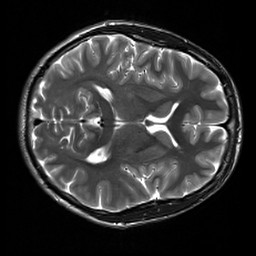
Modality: T2w
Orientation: axial
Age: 27
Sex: male
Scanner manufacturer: siemens
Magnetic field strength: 3 T
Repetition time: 7 s
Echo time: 0.09 s